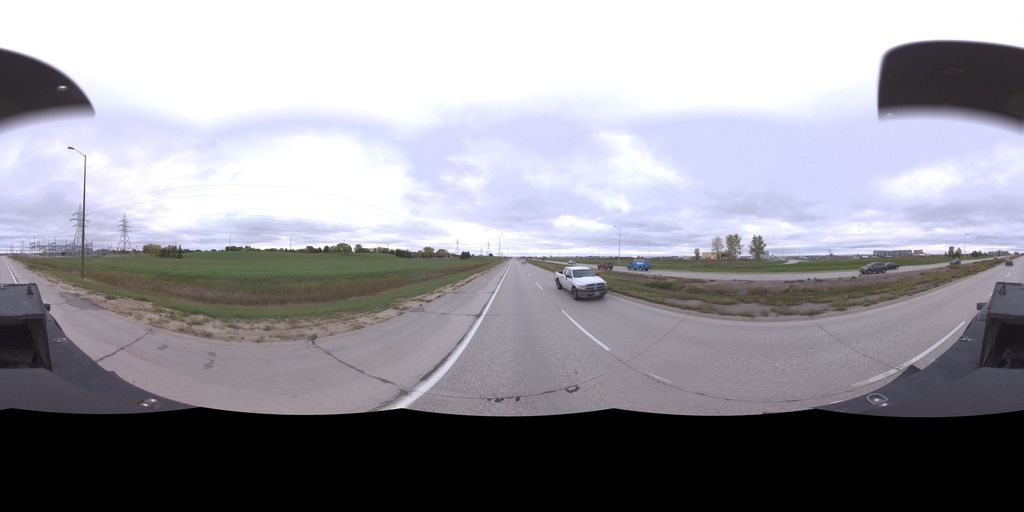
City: winnipeg